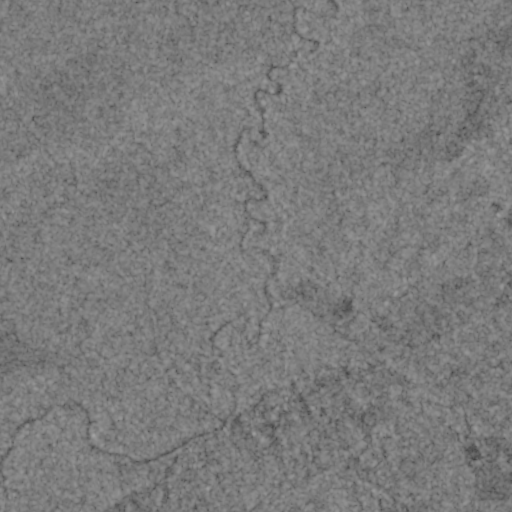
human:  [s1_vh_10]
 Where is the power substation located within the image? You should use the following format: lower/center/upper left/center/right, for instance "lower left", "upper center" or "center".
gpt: The power substation is located in the lower right of the image.
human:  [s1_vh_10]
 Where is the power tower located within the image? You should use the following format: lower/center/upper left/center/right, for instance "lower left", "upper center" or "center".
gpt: The power tower is located in the lower right of the image.
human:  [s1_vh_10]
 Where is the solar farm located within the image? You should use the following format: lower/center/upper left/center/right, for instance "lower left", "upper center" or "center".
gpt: The solar farm is located in the lower right of the image.
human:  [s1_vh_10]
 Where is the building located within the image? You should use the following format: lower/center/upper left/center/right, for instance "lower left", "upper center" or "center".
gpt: The building is located in the lower center of the image.
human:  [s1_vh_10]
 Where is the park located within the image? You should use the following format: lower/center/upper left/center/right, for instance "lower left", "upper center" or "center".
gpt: There is no park in the image.

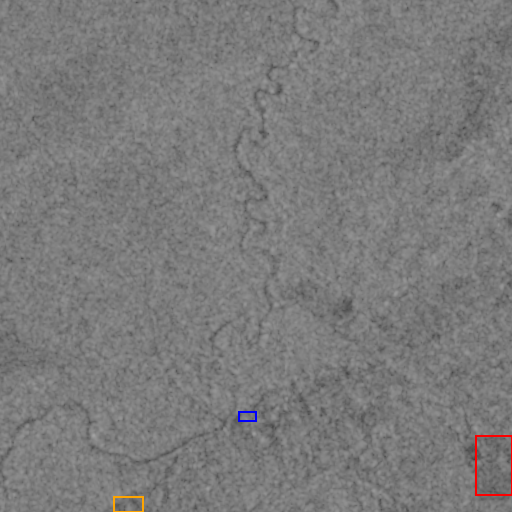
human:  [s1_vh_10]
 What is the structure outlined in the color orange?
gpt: The structure outlined in orange is a park.
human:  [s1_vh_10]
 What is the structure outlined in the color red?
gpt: The structure outlined in red is a solar farm.
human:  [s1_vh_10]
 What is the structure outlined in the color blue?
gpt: The structure outlined in blue is a building.
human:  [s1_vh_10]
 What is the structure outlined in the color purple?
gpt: There is no purple outline.